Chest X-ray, PA view. Patient: 48 years old, sex F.
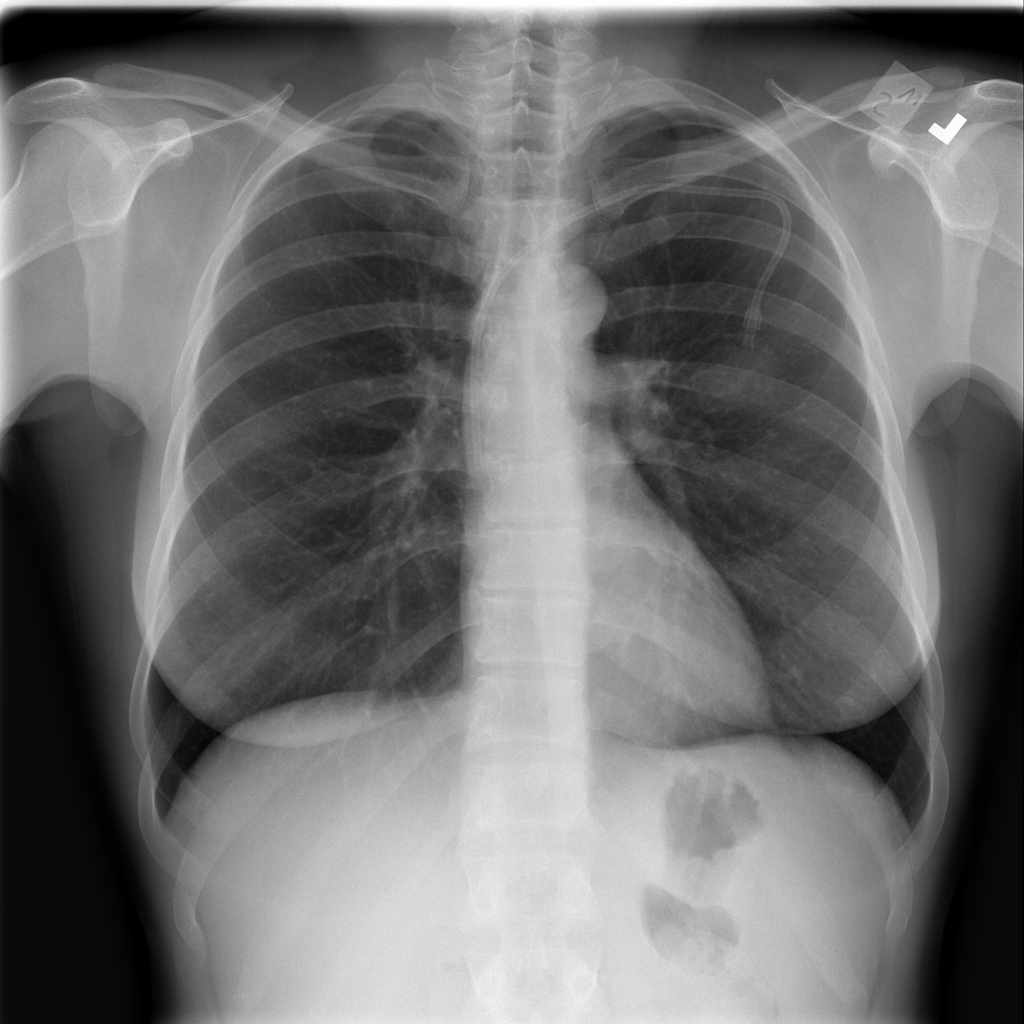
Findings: No Finding